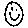
Label: smiley face